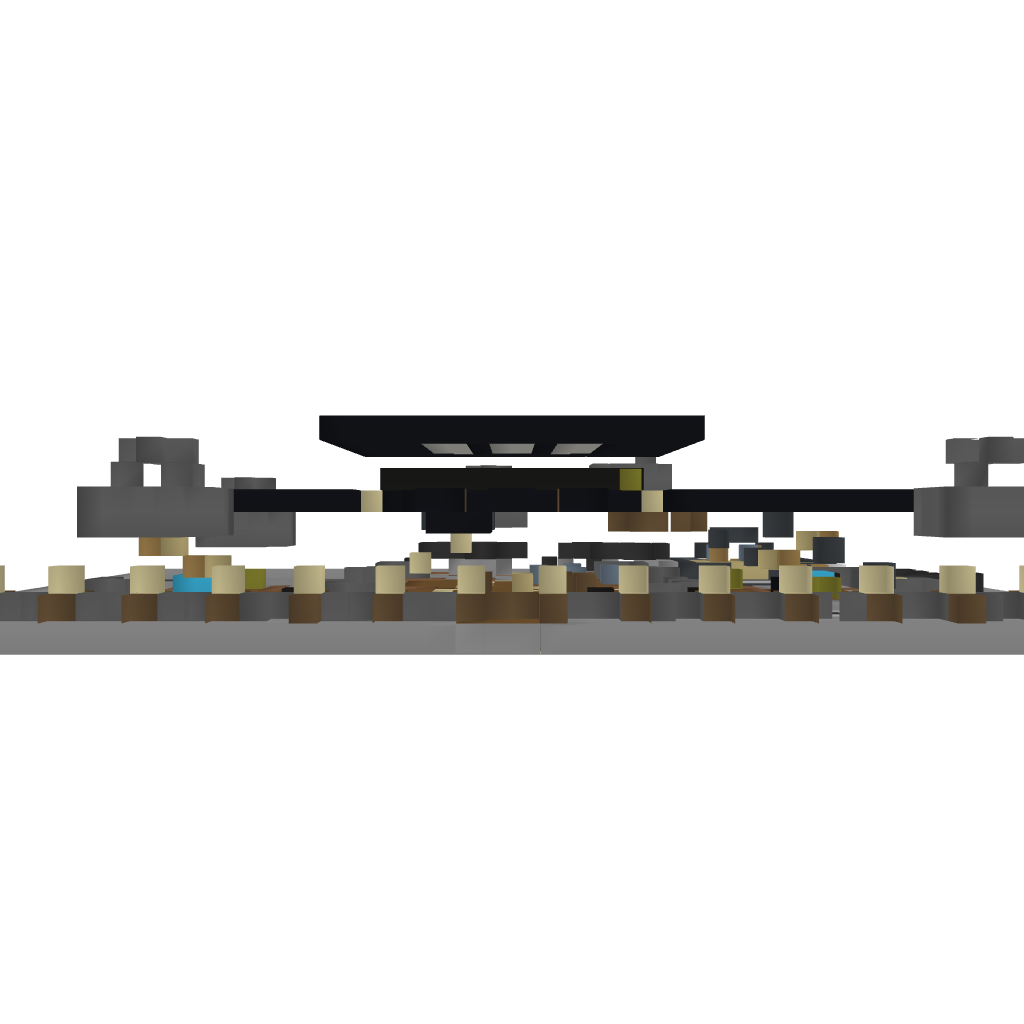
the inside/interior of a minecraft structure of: Modern House #3 (Ecl1pse8) 1.7.2